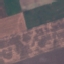
Land use / land cover class: AnnualCrop